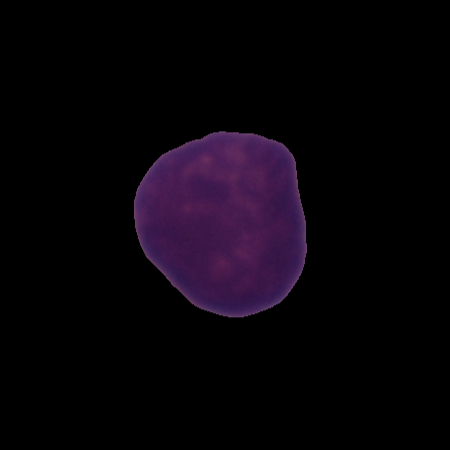
Label: healthy